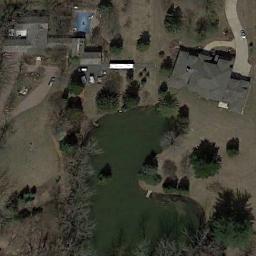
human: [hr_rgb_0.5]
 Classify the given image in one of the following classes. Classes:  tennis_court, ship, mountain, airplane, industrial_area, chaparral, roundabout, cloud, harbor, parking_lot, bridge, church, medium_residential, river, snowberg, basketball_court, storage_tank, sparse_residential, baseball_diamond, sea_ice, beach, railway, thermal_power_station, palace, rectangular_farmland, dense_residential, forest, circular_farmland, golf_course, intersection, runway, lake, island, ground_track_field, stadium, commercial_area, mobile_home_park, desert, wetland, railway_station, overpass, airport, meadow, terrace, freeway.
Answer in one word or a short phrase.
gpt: sparse_residential